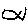
Label: fish